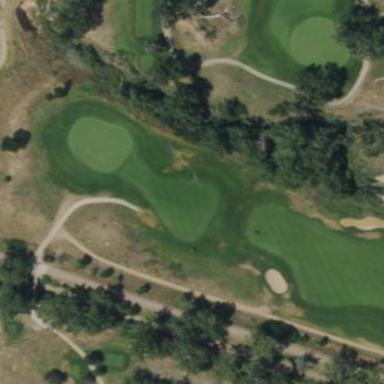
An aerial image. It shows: Grassy area designated as golf fairway.